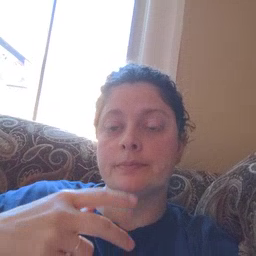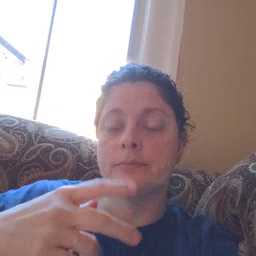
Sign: snack